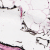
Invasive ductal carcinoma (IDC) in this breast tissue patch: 0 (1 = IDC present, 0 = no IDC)